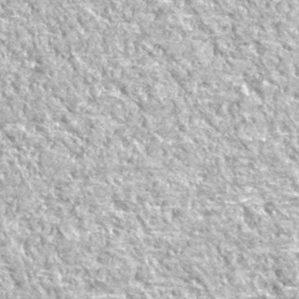
Label: frost